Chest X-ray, PA view. Patient: 47 years old, sex F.
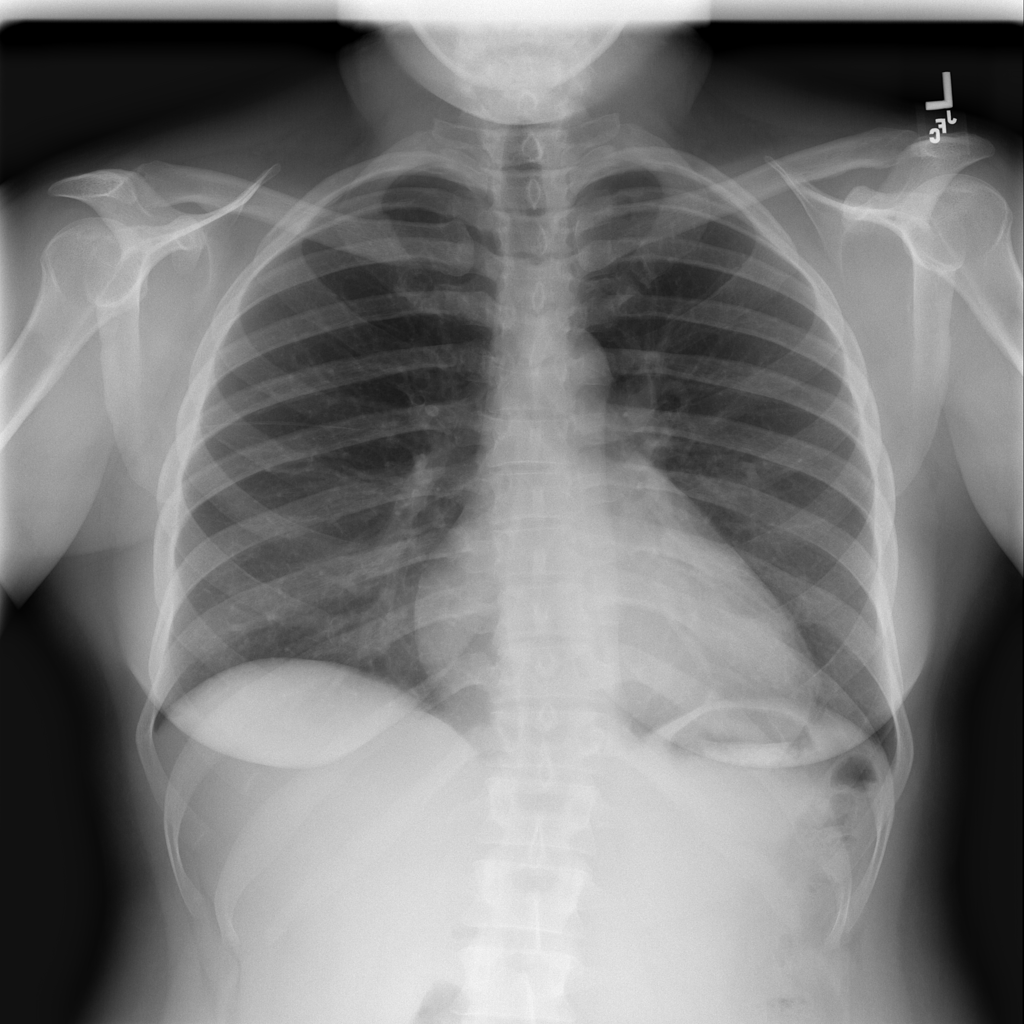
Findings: No Finding